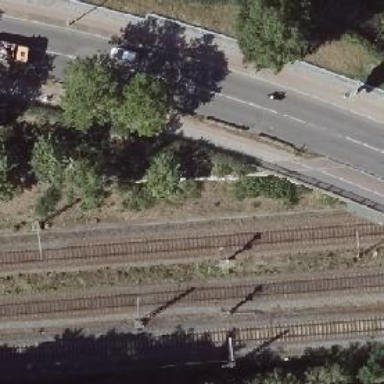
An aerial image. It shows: Railway signal.